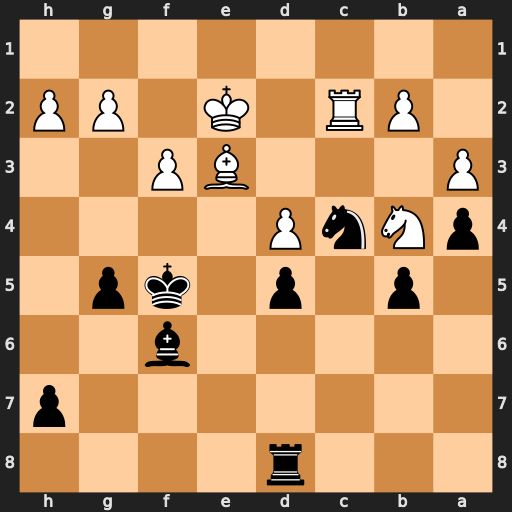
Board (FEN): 3r4/7p/5b2/1p1p1kp1/pNnP4/P3BP2/1PR1K1PP/8
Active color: b
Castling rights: -
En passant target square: -
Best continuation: Re8 Nxd5 Bxd4 Kd3 Bxe3